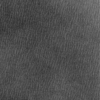
Label: dusty